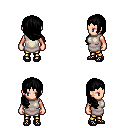
a pixel art fantasy rpg character, female body template, human, light skin, white tunic, gold greaves, black right-swept hairstyle, ghillies, four views (front, back, left, right), 2x2 character sprite sheet, small pixel art, hard edges, no anti-aliasing